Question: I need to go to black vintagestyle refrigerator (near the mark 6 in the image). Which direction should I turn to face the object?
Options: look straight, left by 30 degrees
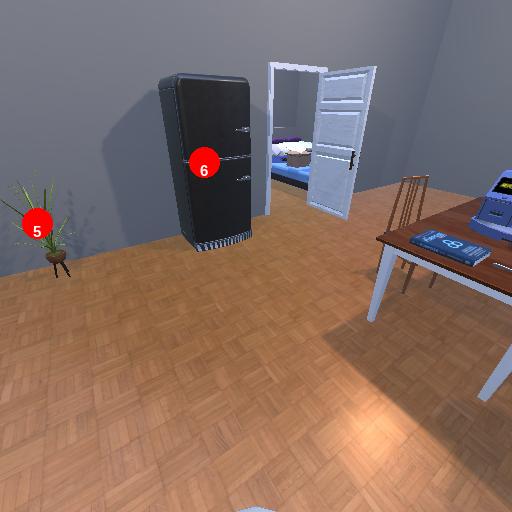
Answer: look straight